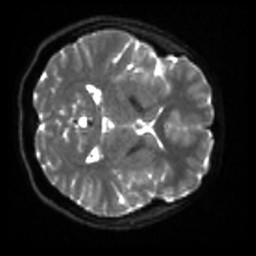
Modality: sbref
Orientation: axial
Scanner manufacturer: siemens
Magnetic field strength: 3 T
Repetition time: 4 s
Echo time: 0.0594 s